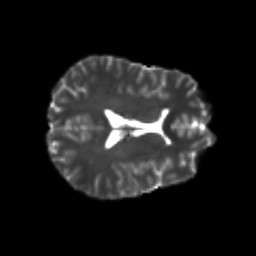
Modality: T2w
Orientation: axial
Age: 23
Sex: female
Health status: healthy
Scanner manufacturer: philips
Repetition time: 7.39 s
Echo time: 0.08599 s